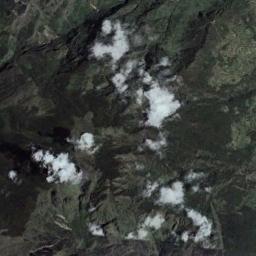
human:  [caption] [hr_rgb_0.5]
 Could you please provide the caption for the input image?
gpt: Sparse white clouds on green earth .

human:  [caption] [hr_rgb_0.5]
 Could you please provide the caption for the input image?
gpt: The cumulus clouds are located above the land covered by some vegetation while some ups and downs are on the land .

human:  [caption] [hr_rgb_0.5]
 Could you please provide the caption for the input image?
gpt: There is a little thin cloud above the farmland .

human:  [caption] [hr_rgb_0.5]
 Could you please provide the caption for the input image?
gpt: The white cloud is above the mountain .

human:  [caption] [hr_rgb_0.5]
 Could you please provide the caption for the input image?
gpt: There are a few pieces of clouds over a green land .